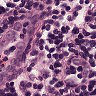
Metastatic tissue present: no